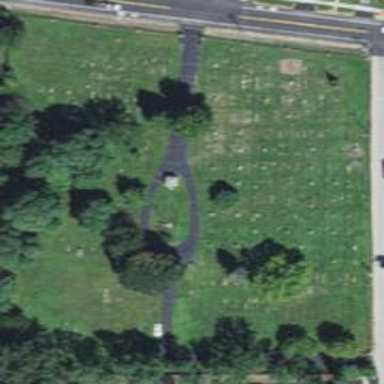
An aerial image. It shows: Cemetery.